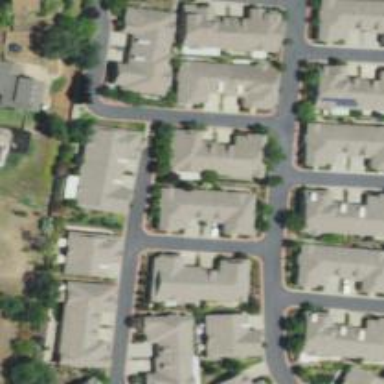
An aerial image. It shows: Living street.